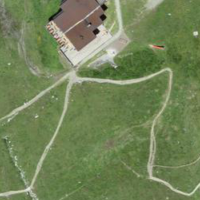
EUNIS habitat code: 31
Species observed at this site:
Kalmia procumbens
Oenanthe oenanthe
Parnassia palustris
Alnus alnobetula
Jacobaea incana
Tussilago farfara
Prunella collaris
Bartsia alpina
Agriades glandon
Phoenicurus ochruros
Cupido minimus
Campanula scheuchzeri
Hedysarum hedysaroides